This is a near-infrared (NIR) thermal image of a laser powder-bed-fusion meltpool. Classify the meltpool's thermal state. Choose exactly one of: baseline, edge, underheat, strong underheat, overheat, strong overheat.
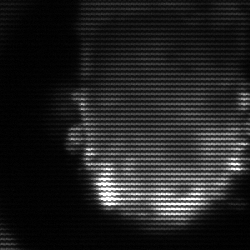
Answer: baseline